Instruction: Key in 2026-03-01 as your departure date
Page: home
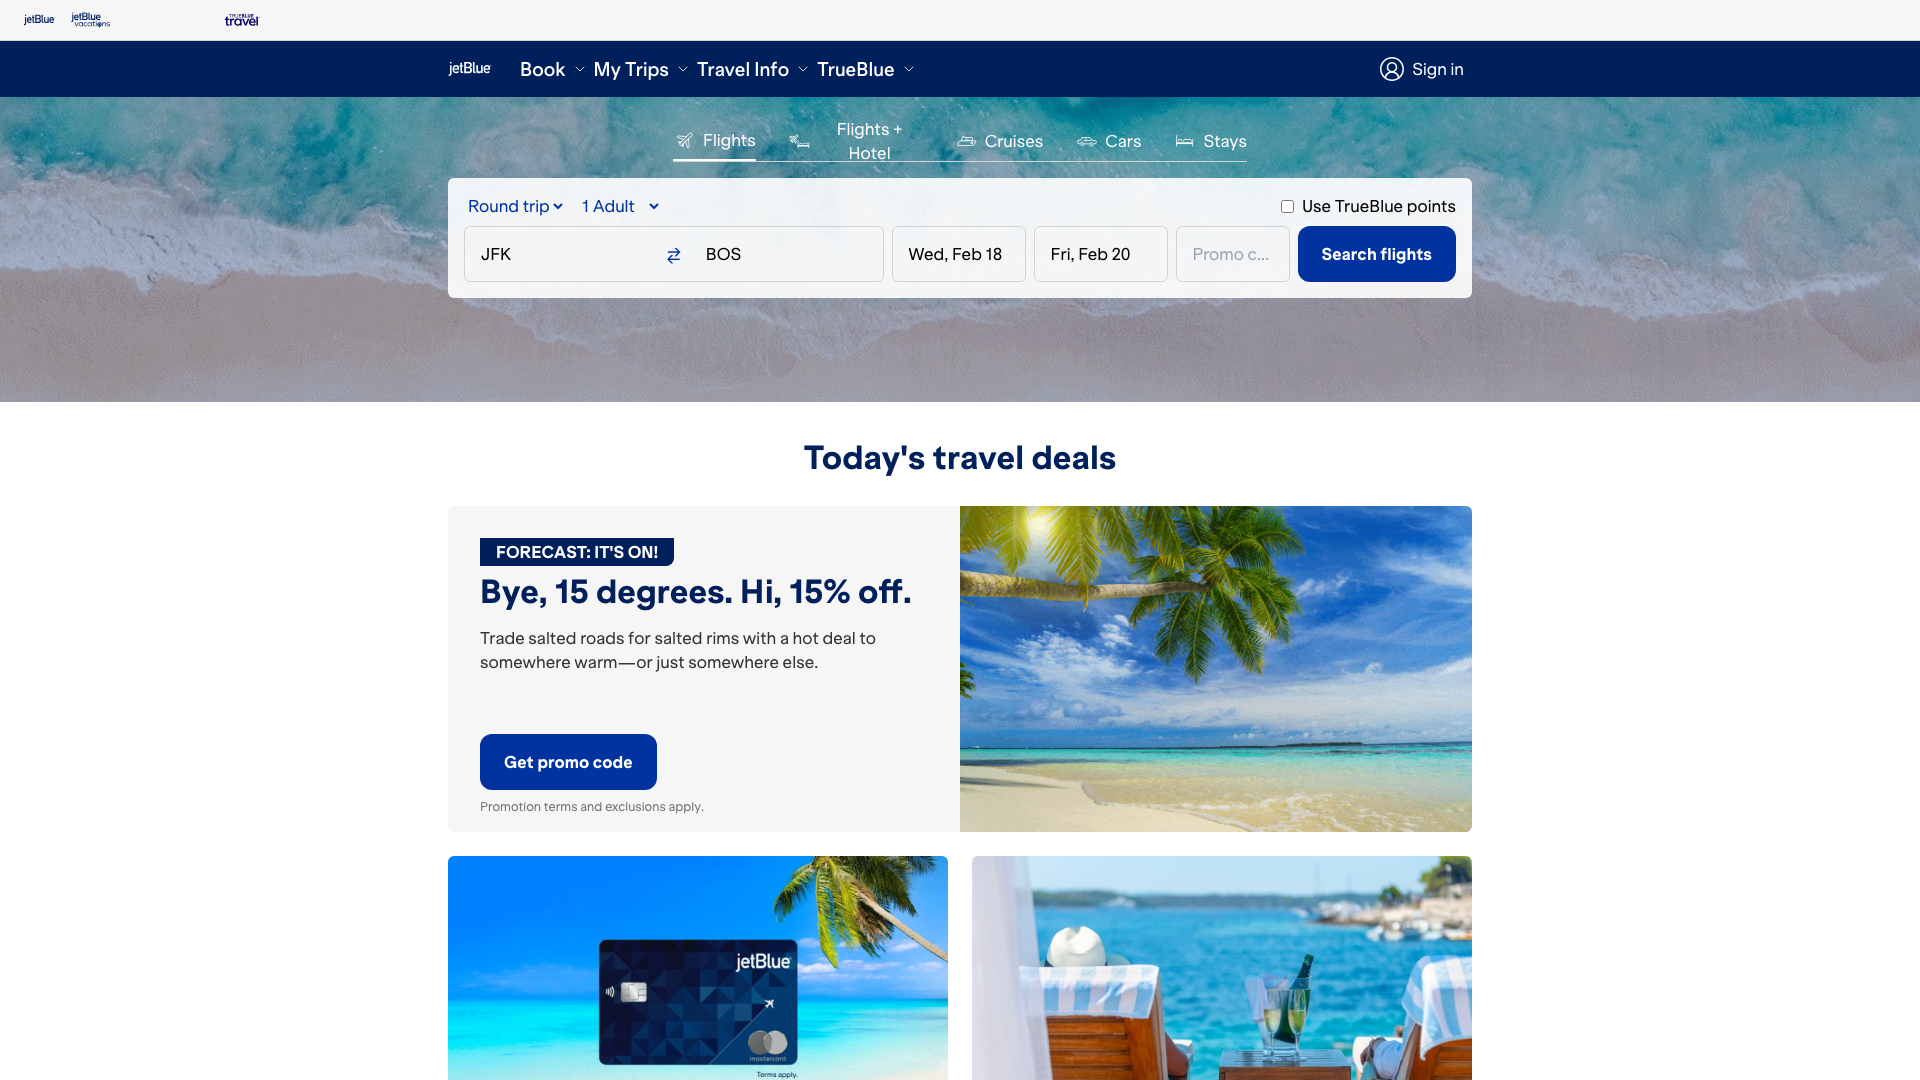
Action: type